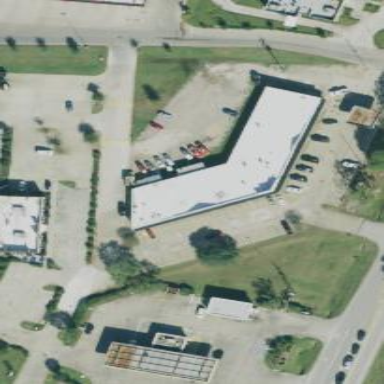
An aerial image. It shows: Retail building.